Question: I'm making an inventory system with ScriptableObjects. Below is the ScriptableObject code for the save data of a player. Within it contains the Inventory and Wormhole class. Within the Inventory class contains the InventoryMain list, some special inventory slots and a function to add items that if an existing slot is found with the same item being added then it will just increase the value for that slot instead of making a new InventorySlot. The Wormhole class is an extension to the player's inventory, so it's similar to the Inventory class but without the special slots. The InventorySlot class is also defined at the bottom of the script.
'''
using System.Collections;
using System.Collections.Generic;
using UnityEngine;
[CreateAssetMenu(fileName = "New Inventory", menuName = "Inventory System/Inventory")]
public class PlayerSaveData : ScriptableObject
{
[System.Serializable]
public class Inventory
{
public List<InventorySlot> inventoryMain = new();
public InventorySlot inventoryHead;
public InventorySlot inventoryNeck;
public InventorySlot inventoryBody;
public InventorySlot inventoryOffhand;
public InventorySlot inventoryLegs;
public int inventoryMainLimit = 30;
public void AddItem(ItemObject _item, int _amount)
{
bool hasItem = false;
for (int i = 0; i < inventoryMain.Count; i++)
{
if (inventoryMain[i].item == _item)
{
inventoryMain[i].AddAmount(_amount);
hasItem = true;
break;
}
}
if (!hasItem)
{
if (inventoryMain.Count! < inventoryMainLimit)
{
Debug.Log("Space found in Player inventory");
inventoryMain.Add(new InventorySlot(_item, _amount));
}
else
{
Debug.Log("Player inventory full, checking wormhole");
}
}
}
}
[System.Serializable]
public class Wormhole
{
public List<InventorySlot> inventoryMain = new();
public int inventoryMainLimit;
public void AddItem(ItemObject _item, int _amount)
{
bool hasItem = false;
for (int i = 0; i < inventoryMain.Count; i++)
{
if (inventoryMain[i].item == _item)
{
inventoryMain[i].AddAmount(_amount);
hasItem = true;
break;
}
}
if (!hasItem)
{
if (inventoryMain.Count! < inventoryMainLimit)
{
Debug.Log("Space found in Wormhole inventory.")
inventoryMain.Add(new InventorySlot(_item, _amount));
}
else
{
Debug.Log("Wormhole inventory full, ignoring item.");
}
}
}
}
}
[System.Serializable]
public class InventorySlot
{
public ItemObject item;
public int amount;
public InventorySlot(ItemObject _item, int _amount)
{
item = _item;
amount = _amount;
}
public void AddAmount(int value)
{
amount += value;
}
}
'''
..and I'm trying to grab its information with CraftingRecipes.cs. (The script for searching Wormhole inventory is not even completed yet, but I can fix that after fixing this.)
'''
using System.Collections;
using System.Collections.Generic;
using System.Linq;
using UnityEngine;
[CreateAssetMenu(fileName = "New Recipe", menuName = "Inventory System/Recipe")]
public class CraftingRecipes : ScriptableObject
{
public PlayerSaveData currentInventory;
public List<InventorySlot> Materials;
public List<InventorySlot> Products;
public bool CanCraft(PlayerSaveData playerSaveData)
{
List<InventorySlot> playerContainer = playerSaveData.Inventory.inventoryMain.Concat(playerSaveData.Inventory.inventoryMain).ToList();
bool[] check = (bool[])Enumerable.Repeat(false, Materials.Count);
for (int a = 0; a < Materials.Count; a++)
{
for (int b = 0; b < playerContainer.Count; b++)
{
if (Materials[a].item == playerContainer[b].item && Materials[a].amount! > playerContainer[b].amount)
{
check[a] = true;
}
}
}
for (int i = 0; i < check.Length; i++)
{
if (check[i] == false)
{
return false;
}
}
return true;
}
public void Craft()
{
if (CanCraft(currentInventory))
{
for (int a = 0; a < Materials.Count; a++)
{
for (int b = 0; b < currentInventory.Inventory.inventoryMain.Count; b++)
{
if (Materials[a].item == currentInventory.Inventory.InventoryMain[b].item && Materials[a].amount! > currentInventory.Container[b].amount)
{
currentInventory.Inventory.inventoryMain[b].amount -= Materials[a].amount;
break;
}
}
}
}
}
}
'''
Unfortunately this error:

...keeps appearing in the first line of the CanCraft() function, which just concatenates the player's inventory and wormhole to a third list to check if the player has sufficient materials for the recipe. Worse, in the Craft() function even CS0117 appears.
<URL>
Error describes that PlayerSaveData.Inventory doesn't contain a definition of inventoryMain, even though it clearly does.
These scripts were made with separate tutorials, I've tried my best to make them compatible with each other, and I've ran out of workarounds. I've tried making the CanCraft() function take in both child objects of PlayerSaveData (PlayerSaveData.Inventory and PlayerSaveData.Wormhole), but that would mean I had to call the function with those parameters to begin with, which would just make the Craft() function have the error instead of the CanCraft() function.
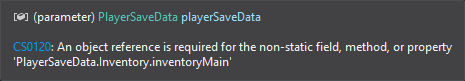
Answer: So you have;
'''
public class PlayerSaveData : ScriptableObject
{
public class Inventory
{
public List<InventorySlot> inventoryMain = new();
// etc
}
}
'''
'Inventory' is a class, not a property of 'PlayerSaveData'. So 'PlayerSaveData.Inventory.[anything]' can only be an attempt to reference a static field or property of the 'Inventory' class. Which is probably not what you want.
Did you intend to write something like;
'''
public class PlayerSaveData : ScriptableObject
{
public Inventory Inventory { get; set; }
}
public class Inventory
{
public List<InventorySlot> inventoryMain = new();
// etc
}
'''
So that each instance of 'PlayerSaveData' has a related 'Inventory' instance.